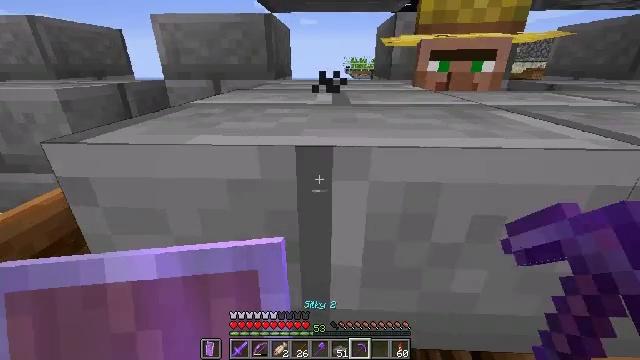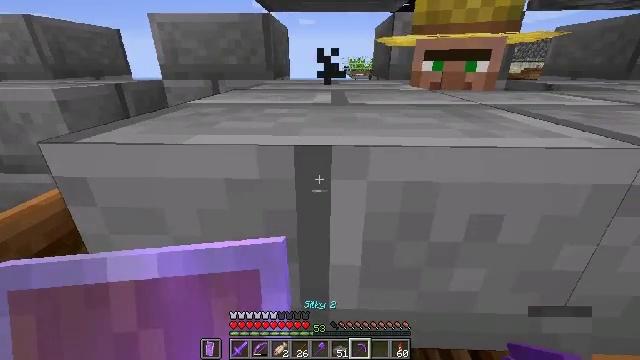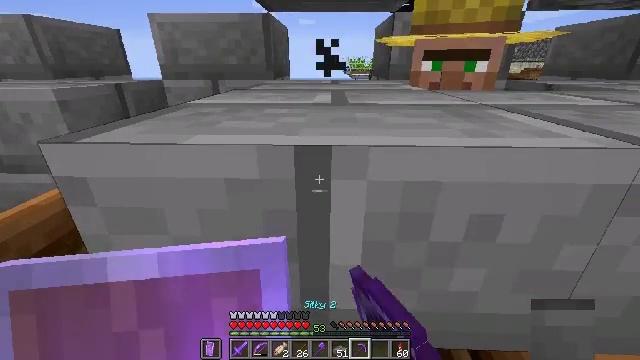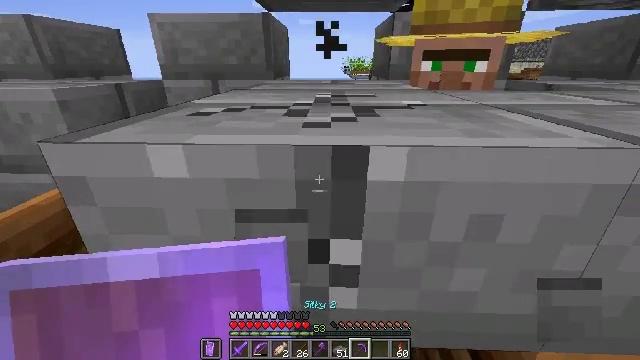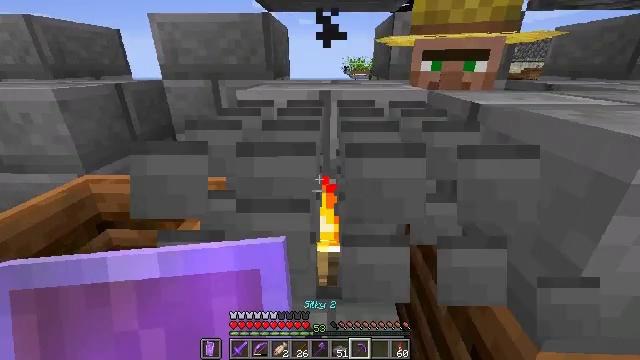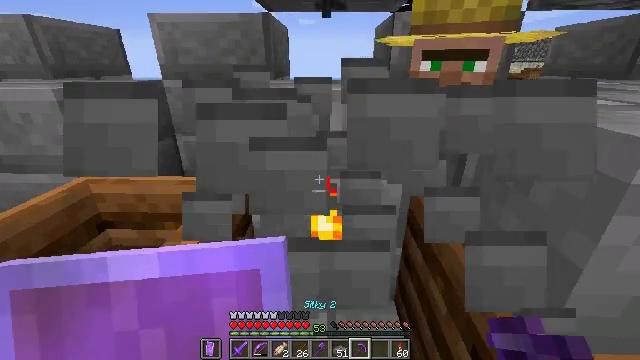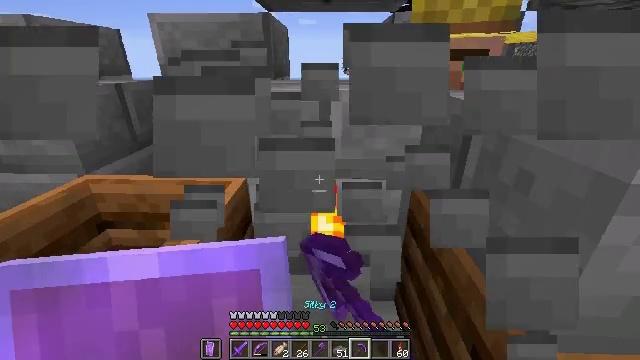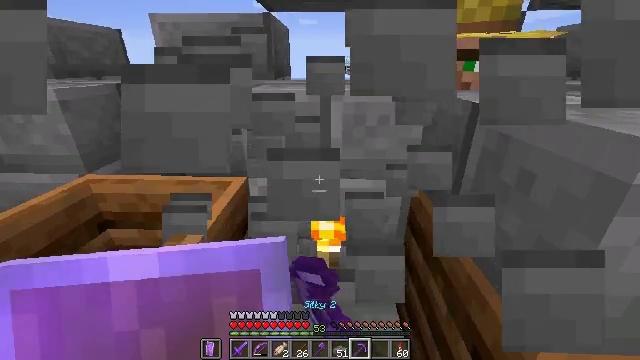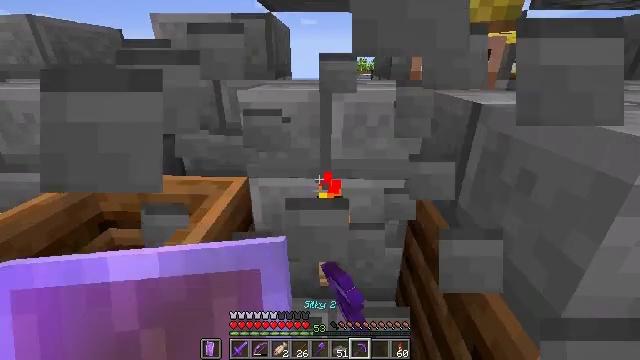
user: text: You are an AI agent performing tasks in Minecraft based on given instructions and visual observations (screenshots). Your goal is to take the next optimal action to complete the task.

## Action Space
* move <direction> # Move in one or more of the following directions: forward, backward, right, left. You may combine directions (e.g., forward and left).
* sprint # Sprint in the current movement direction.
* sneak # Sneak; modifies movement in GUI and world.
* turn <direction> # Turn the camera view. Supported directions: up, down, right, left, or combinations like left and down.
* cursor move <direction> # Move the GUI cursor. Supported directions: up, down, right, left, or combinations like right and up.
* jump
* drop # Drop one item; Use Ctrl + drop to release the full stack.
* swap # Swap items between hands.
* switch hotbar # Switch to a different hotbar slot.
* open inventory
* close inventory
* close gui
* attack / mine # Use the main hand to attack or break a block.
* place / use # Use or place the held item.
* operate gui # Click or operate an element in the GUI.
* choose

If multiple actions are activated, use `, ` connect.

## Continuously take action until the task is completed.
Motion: motion action
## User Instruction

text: Collect the stone brick slab for building.
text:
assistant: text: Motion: attack / mine
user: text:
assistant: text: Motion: attack / mine
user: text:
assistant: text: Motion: attack / mine
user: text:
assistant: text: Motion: attack / mine
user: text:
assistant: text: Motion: attack / mine
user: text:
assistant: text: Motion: attack / mine
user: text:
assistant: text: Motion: no_op
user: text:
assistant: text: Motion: no_op
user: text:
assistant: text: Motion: no_op